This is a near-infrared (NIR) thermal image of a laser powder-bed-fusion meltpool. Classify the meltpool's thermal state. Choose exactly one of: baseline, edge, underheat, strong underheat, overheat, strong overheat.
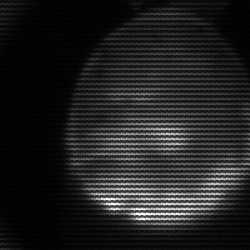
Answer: edge